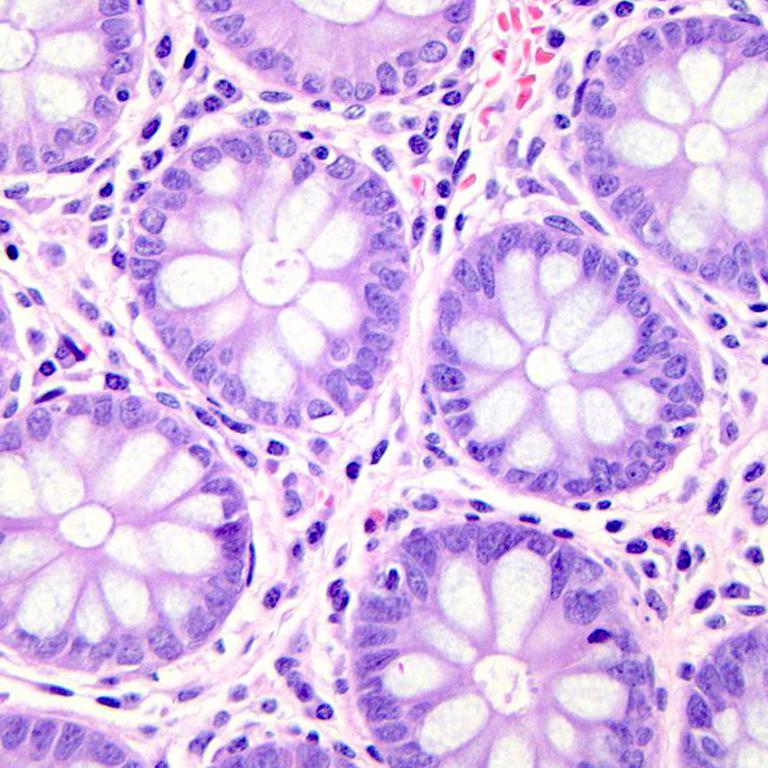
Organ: colon
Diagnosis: benign